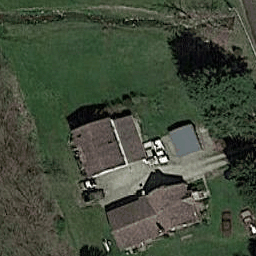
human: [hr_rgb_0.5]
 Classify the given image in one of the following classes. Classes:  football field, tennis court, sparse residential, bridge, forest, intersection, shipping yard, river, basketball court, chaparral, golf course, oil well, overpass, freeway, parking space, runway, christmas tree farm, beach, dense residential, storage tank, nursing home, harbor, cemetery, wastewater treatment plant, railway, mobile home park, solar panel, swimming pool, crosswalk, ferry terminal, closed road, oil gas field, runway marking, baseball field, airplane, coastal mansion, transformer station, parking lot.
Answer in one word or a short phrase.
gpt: sparse residential